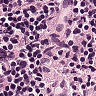
Metastatic tissue present: no